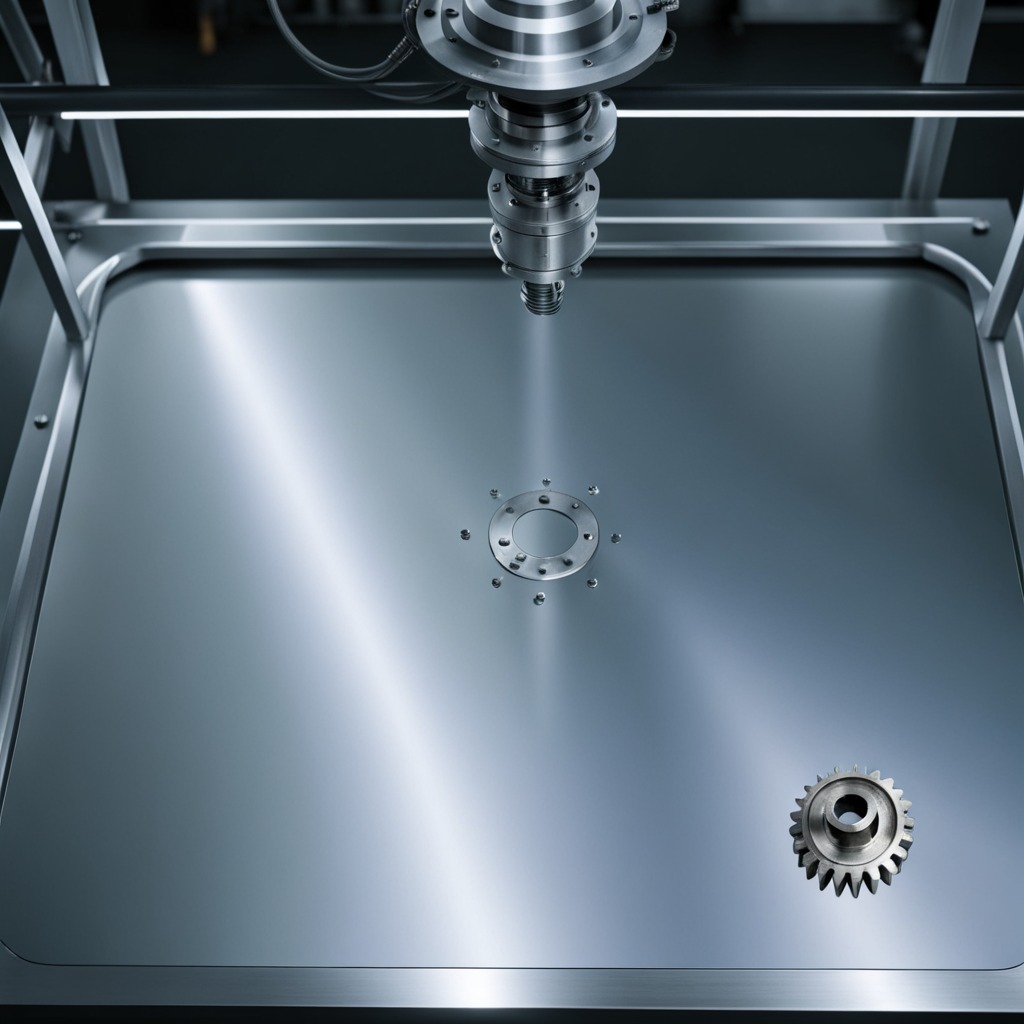
A steel gear with teeth lies on the metal table.